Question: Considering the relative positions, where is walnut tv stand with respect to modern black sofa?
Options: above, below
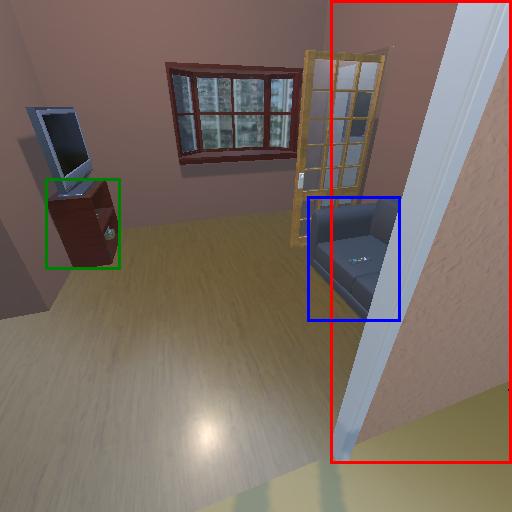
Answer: above